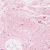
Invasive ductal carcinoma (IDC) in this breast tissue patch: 0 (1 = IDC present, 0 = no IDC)